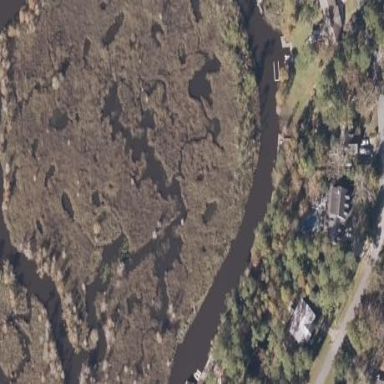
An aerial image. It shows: Marsh wetland.